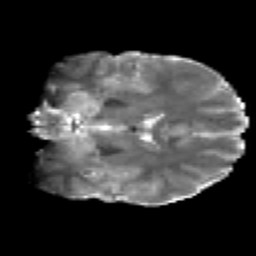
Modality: T2w
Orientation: coronal
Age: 22
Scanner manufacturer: siemens
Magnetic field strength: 3 T
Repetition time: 2.2 s
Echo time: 0.084 s